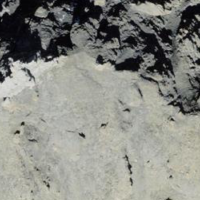
EUNIS habitat code: 48
Species observed at this site:
Saxifraga muscoides